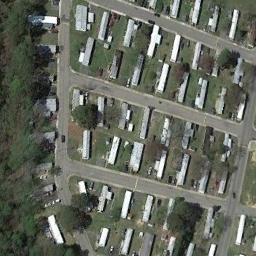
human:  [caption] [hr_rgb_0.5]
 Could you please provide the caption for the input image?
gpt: The mobile home park has some neatly arranged mobile homes on the grass and a grove of trees is next to the mobile home park .

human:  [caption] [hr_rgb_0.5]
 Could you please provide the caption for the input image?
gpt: Many buildings of different shapes and sizes are in mobile home parks .

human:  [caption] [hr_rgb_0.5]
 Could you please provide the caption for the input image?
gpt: The mobile home park is on the grass next to the road .

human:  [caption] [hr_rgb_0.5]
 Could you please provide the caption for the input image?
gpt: There are moving homes in this rectangular area .

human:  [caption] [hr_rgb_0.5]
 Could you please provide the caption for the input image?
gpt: There are some white buildings and gray buildings in the mobile home park .